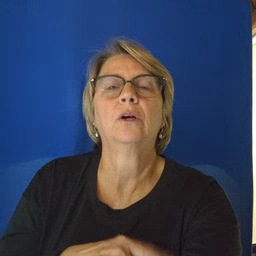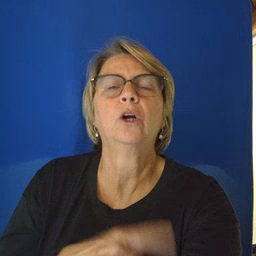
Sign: tooth